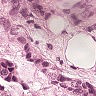
Metastatic tissue present: yes